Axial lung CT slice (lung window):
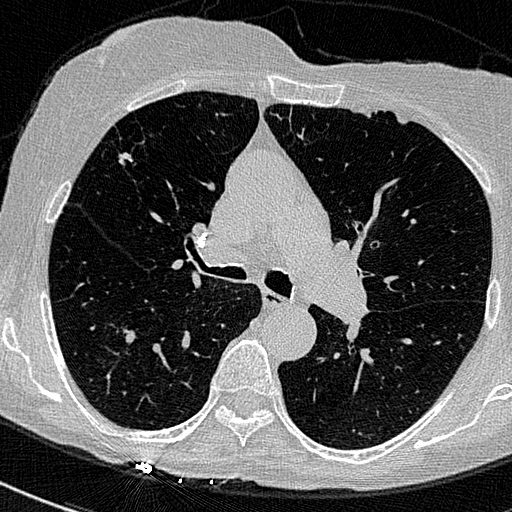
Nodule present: no